Question: I am currently manually managing the lifecycle of objects in my project. I am considering switching to smart pointers, specifically tr1::shared_pointer and tr1::weak_ptr. However, I am seeing a couple of problems and would like to get some input on best practices.
Consider the following class diagram:

In this diagram, the thick arrows represent associations with an ownership semantics (the source is responsible for deleting the target or targets). The thin arrows represent associations without ownership.
From what I understand, one way of implementing an association with ownership semantics would be to use tr1::shared_ptr (or a collection thereof). Other associations can be implemented using either tr1::shared_ptr or tr1::weak_ptr. The former is prohibited if it may result in circular references because that would prevent proper release of resources.
As you can see, there is a circle of associations between classes Edge and Side. I can easily break this by implementing the "left" and "right" associations from Edge to Side using tr1::weak_ptrs. However, I would prefer using the smart pointers to document, in code, the ownership semantics of the associations. So I would like to use shared_ptrs only for the associations represented by thick arrows in the diagram, and weak_ptrs for everything else.
Now my first question is: Should I use weak_ptrs liberally as described above, or should I use them as little as possible (only to avoid circular references)?
The next question is: Suppose I have a function that computes the average of a set of vertices. Suppose further that I have implemented the association from the Polyhedron to its Vertices like so:
'''
class Vertex;
class Polyhedron {
protected:
std::vector<std::tr1::shared_ptr<Vertex> > m_vertices;
};
'''
and that I have implemented the association from a Side to its Vertices like so:
'''
class Vertex;
class Side {
protected:
std::vector<std::tr1::weak_ptr<Vertex> > m_vertices;
};
'''
Note that the set of vertices of a Side is a subset of the set of vertices of a Polyhedron. Now let's say I have a function that computes the average of a set of vertices. The function is currently declared like so:
'''
const Vertex centerOfVertices(std::vector<Vertex*> vertices);
'''
Now if I represent the associations as above, I suddenly need two functions if I understand everything correctly:
'''
const Vertex centerOfVertices(std::vector<std::tr1::shared_ptr<Vertex> > vertices);
const Vertex centerOfVertices(std::vector<std::tr1::weak_ptr<Vertex> > vertices);
'''
Because I cannot convert between a vector of shared_ptr and a vector of weak_ptr. This smells funny to me. I would like to know what approach I should take here to avoid such a situation.
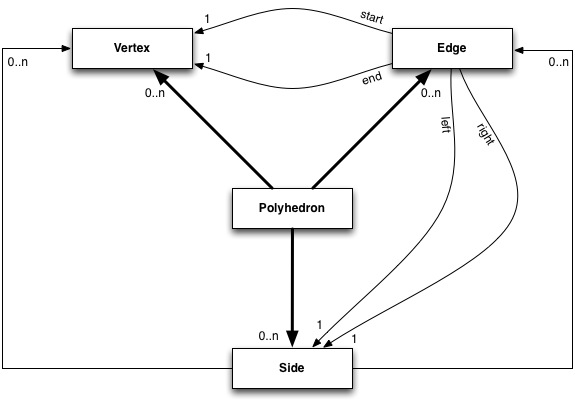
Answer: > However, I would prefer using the smart pointers to document, in code, the ownership semantics of the associations.
As you should. That's what they express perfectly, after all.
> So I would like to use shared_ptrs only for the associations represented by thick arrows in the diagram, and weak_ptrs for everything else.
Go for it, with one caveat: your ownership doesn't look at all like ownership, it's , unique ownership. Consequently, the appropriate smart pointer here isn't 'shared_ptr' but rather 'std::unique_ptr', and the weak pointers would then simply be raw pointers.
> Now if I represent the associations as above, I suddenly need two functions ...
Yes. Well, or you use templates.
Alternatively, since the function isn't actually interested in sharing ownership at all, you could pass raw pointers to it, but this would of course imply first getting raw pointers from your structure, which requires an added step for the client, which may not be good for the interface.